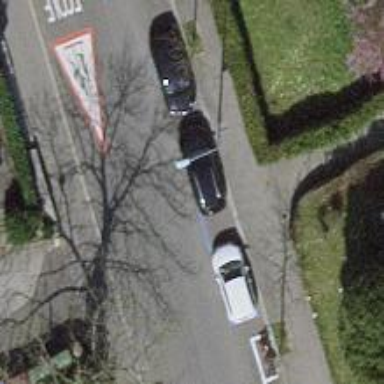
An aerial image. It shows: Kerb serving as barrier.